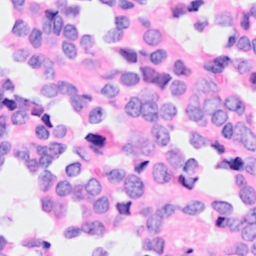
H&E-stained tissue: Breast